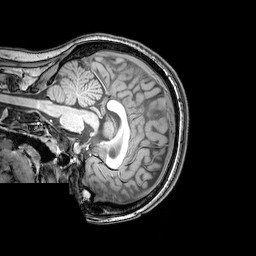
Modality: T1w
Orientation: sagittal
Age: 20
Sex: female
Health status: healthy
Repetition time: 0.081 s
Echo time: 0.037 s